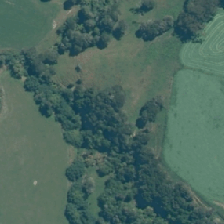
Land cover: indigenous_forest